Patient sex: M
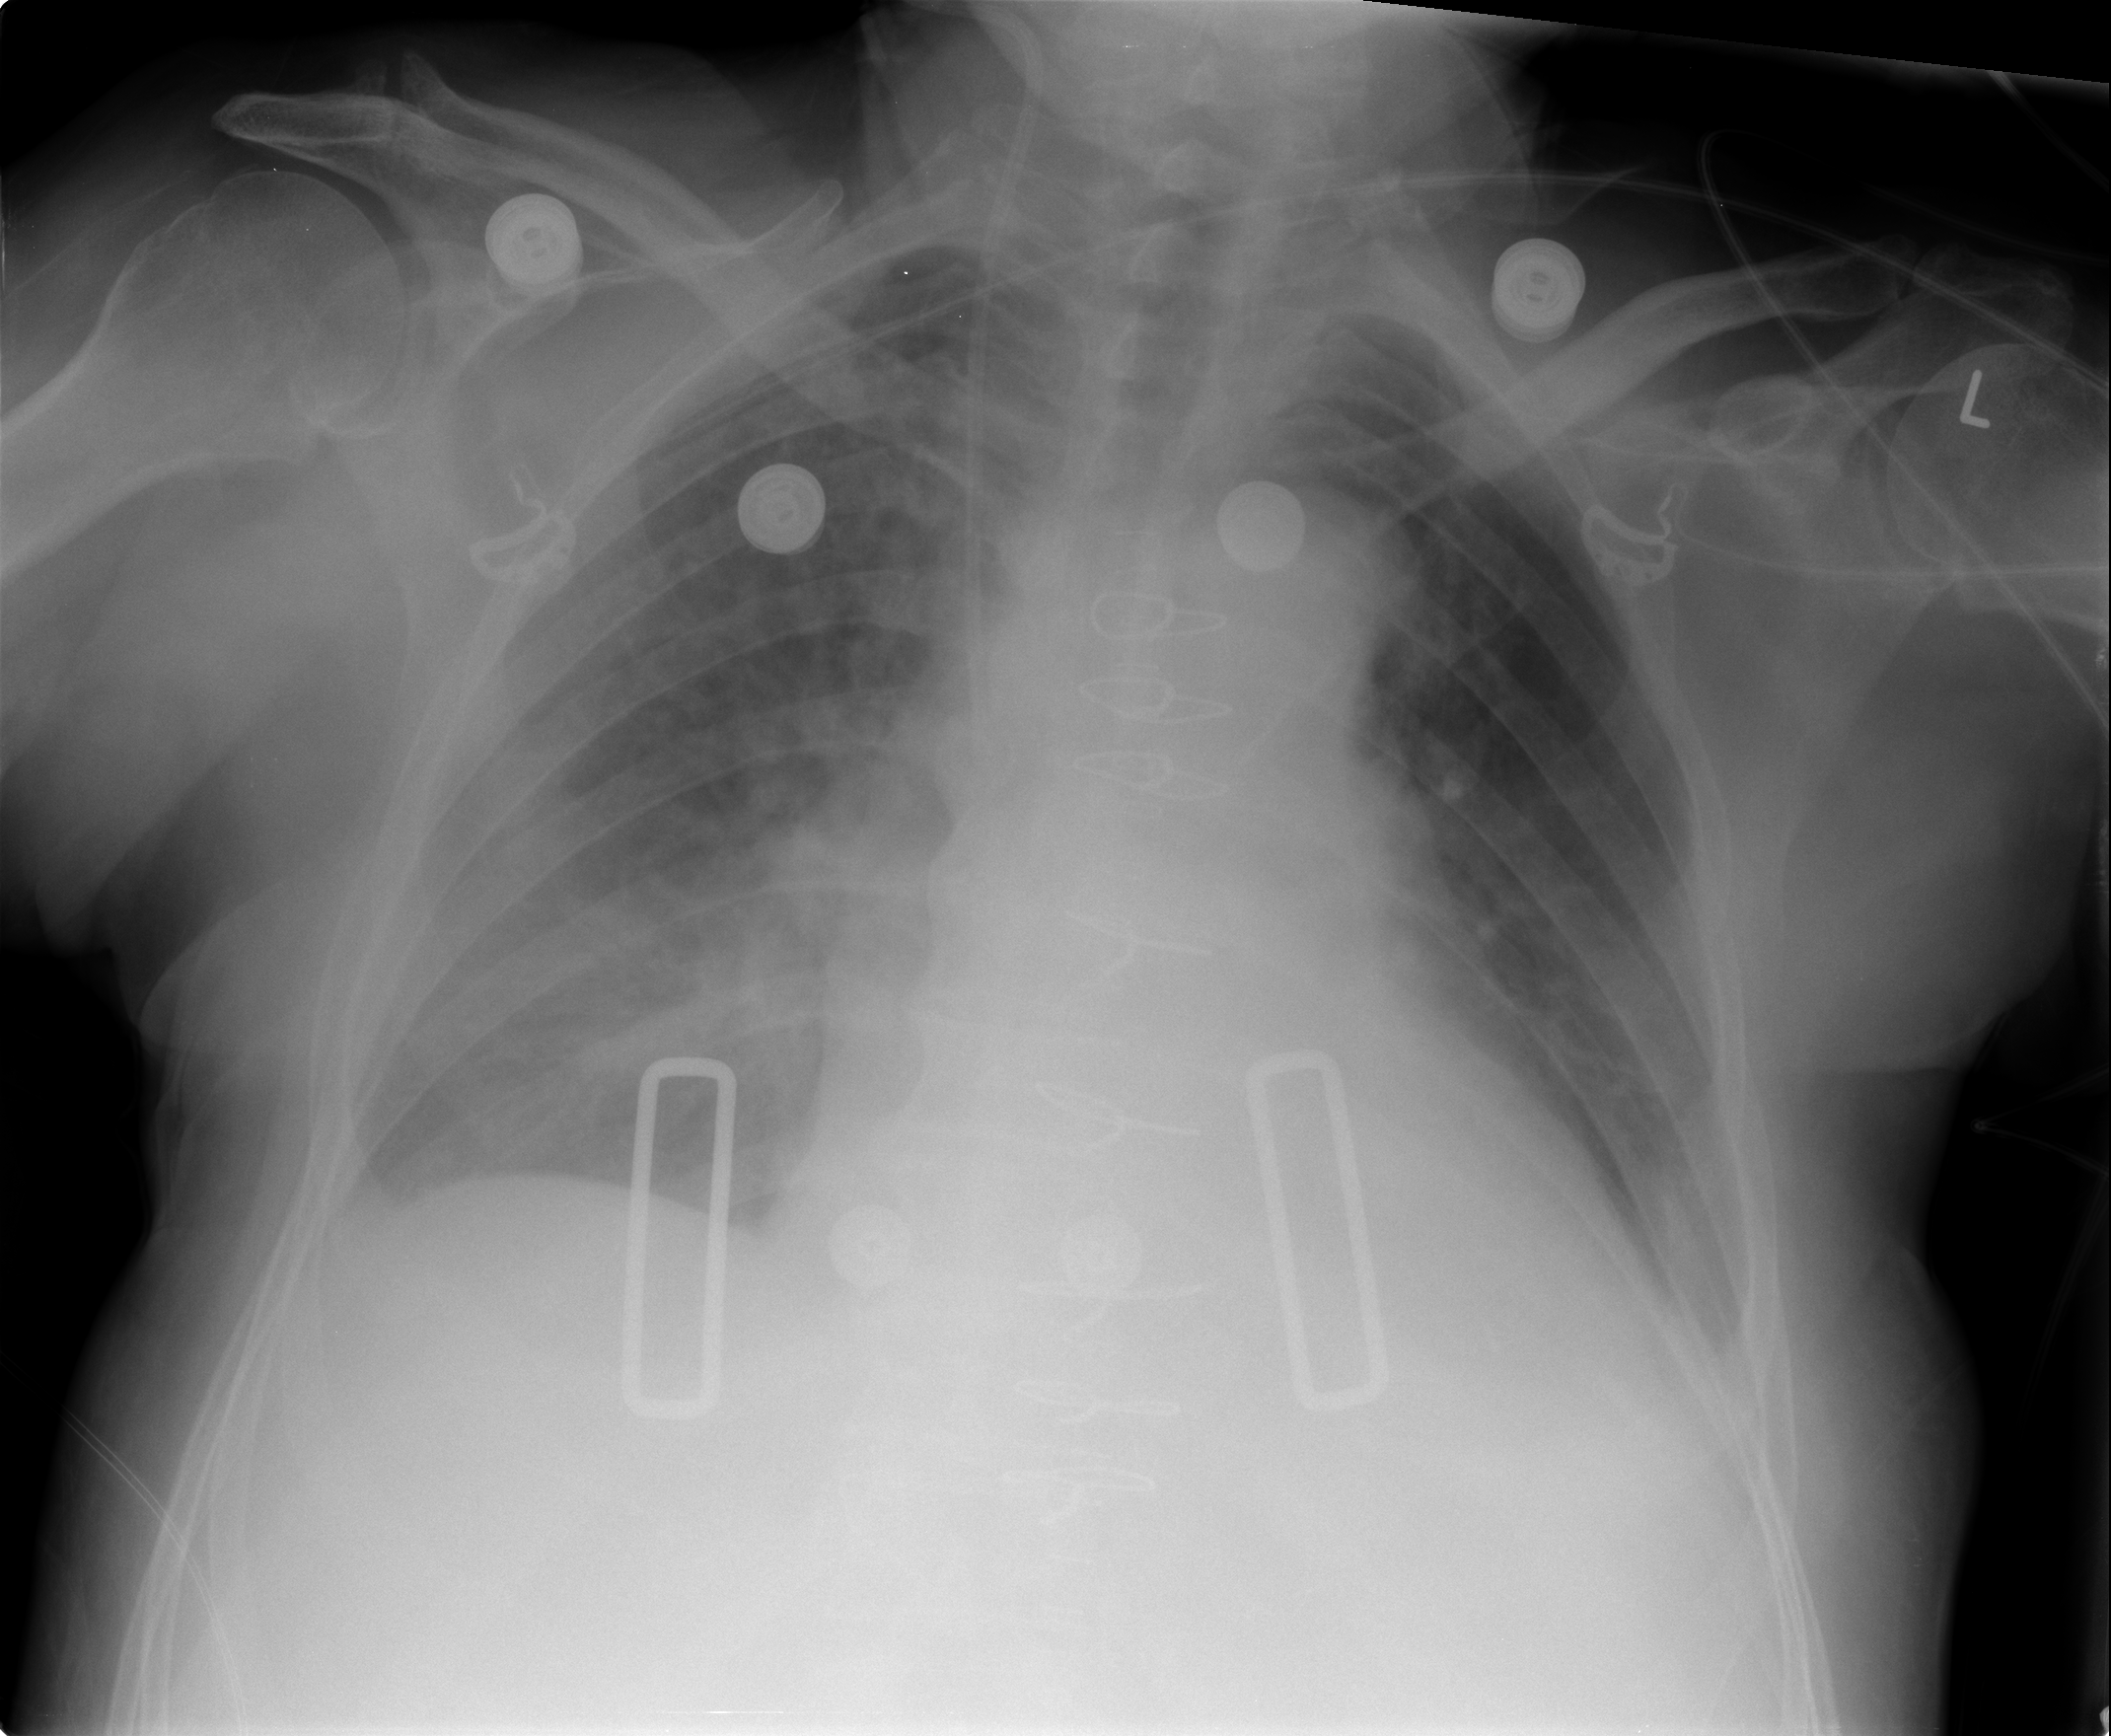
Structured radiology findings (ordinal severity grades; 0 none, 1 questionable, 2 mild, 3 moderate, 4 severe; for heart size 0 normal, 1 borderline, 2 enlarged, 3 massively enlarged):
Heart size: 2
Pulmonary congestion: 2
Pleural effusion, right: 2
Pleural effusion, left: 2
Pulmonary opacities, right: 2
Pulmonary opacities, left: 0
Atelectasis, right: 0
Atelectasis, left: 0